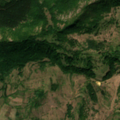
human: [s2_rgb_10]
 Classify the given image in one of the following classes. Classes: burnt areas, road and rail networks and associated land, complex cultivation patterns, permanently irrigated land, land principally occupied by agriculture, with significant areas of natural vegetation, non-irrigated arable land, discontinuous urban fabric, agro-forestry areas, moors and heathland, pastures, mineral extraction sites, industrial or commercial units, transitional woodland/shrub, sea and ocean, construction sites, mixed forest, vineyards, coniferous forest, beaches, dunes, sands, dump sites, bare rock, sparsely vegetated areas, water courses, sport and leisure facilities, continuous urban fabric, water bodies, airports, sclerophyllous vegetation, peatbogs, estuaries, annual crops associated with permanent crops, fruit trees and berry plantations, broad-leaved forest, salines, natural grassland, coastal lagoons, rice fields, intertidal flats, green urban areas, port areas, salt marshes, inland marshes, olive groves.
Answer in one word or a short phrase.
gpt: complex cultivation patterns, land principally occupied by agriculture, with significant areas of natural vegetation, transitional woodland/shrub